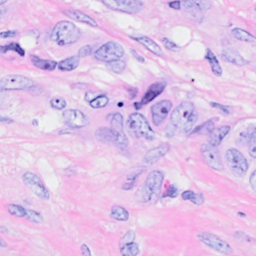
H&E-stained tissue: Breast